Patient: sex M, age 69
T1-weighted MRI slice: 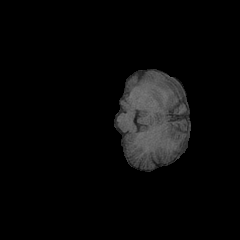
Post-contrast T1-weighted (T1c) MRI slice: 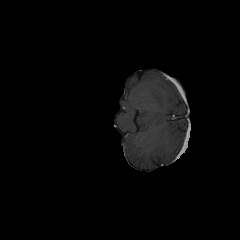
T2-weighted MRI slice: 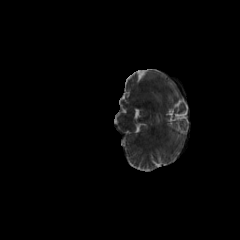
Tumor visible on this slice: no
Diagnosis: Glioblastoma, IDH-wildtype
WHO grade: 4